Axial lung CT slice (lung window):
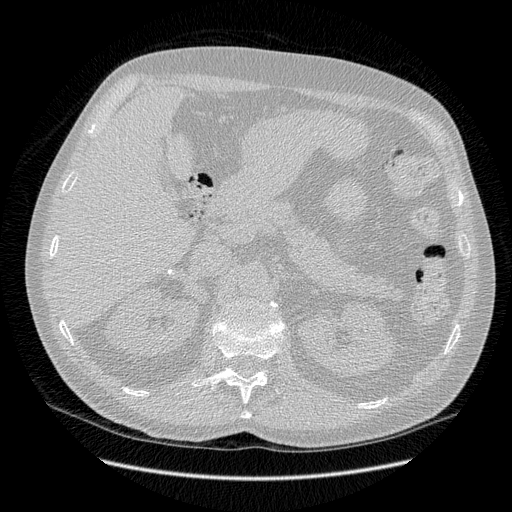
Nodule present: no